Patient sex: M
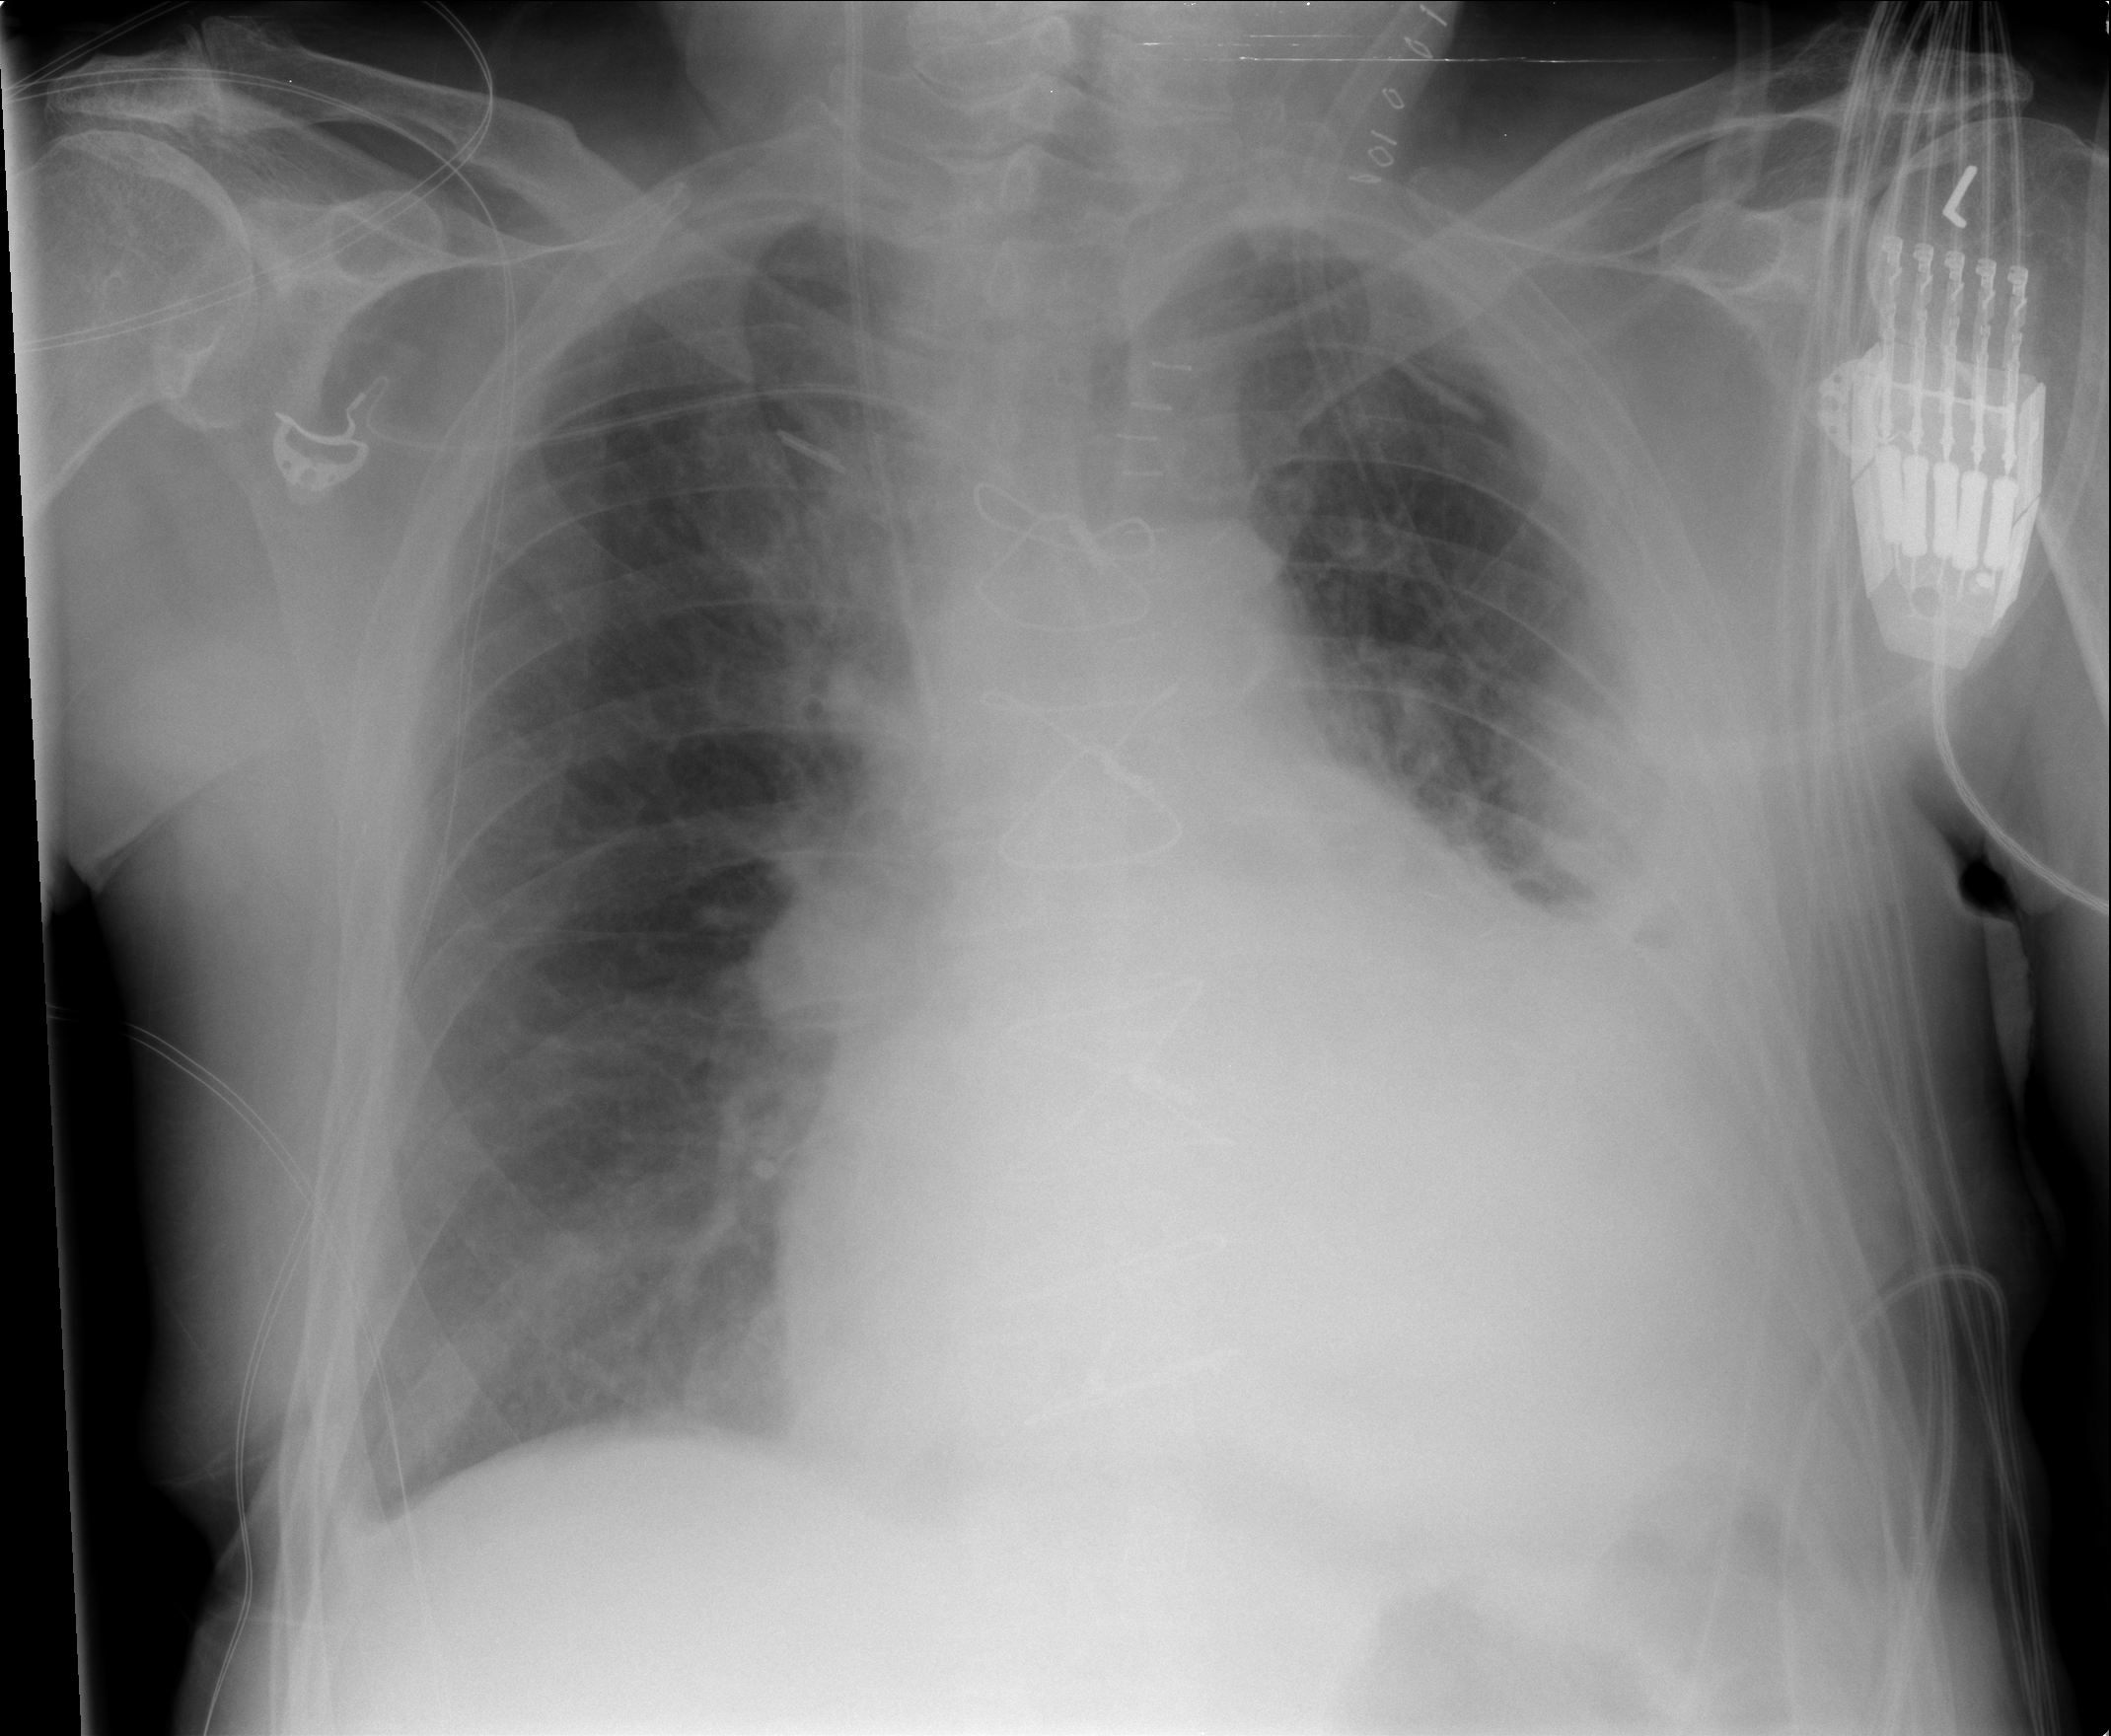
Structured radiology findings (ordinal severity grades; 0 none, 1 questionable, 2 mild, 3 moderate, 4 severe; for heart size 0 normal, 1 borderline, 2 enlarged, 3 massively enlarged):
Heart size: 3
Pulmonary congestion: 0
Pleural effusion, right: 1
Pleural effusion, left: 3
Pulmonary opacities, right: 0
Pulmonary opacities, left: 0
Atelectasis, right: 2
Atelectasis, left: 3